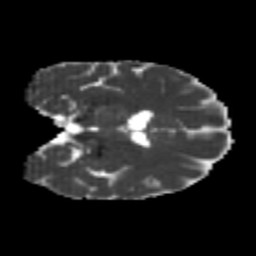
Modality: MD
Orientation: coronal
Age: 26
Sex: female
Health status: healthy
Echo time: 0.074 s